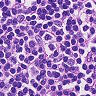
Metastatic tissue present: no